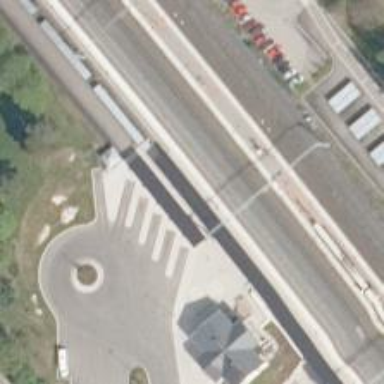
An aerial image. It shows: Busway road.